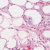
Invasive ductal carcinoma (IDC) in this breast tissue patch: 0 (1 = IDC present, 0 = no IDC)